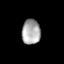
Tissue: lung
Cell type: T cells
Senescence score: 0.2414
Nuclear area (px): 459
Mean DAPI intensity: 168.514